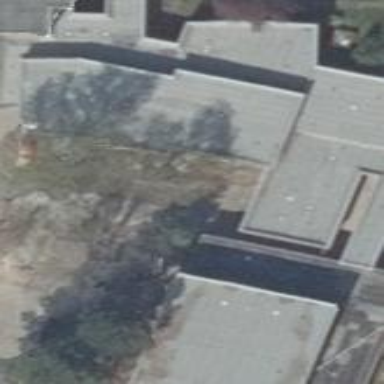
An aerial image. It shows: View of roof of building.